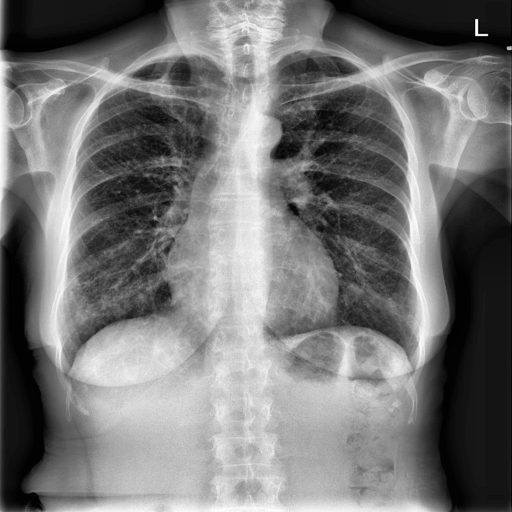
Finding: NORMAL